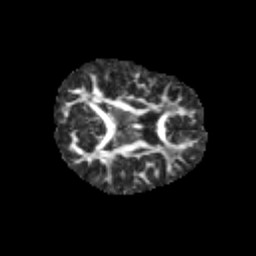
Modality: FA
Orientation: axial
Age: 9
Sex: female
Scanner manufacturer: siemens
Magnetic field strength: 3 T
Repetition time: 3.8 s
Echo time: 0.07 s